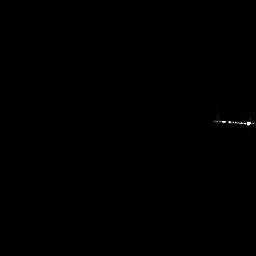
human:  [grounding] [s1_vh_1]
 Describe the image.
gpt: In the satellite image, there is  <ref>1 small ship </ref> <box>[[82, 44, 98, 49, 0]]</box> located at right.